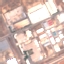
Label: Industrial